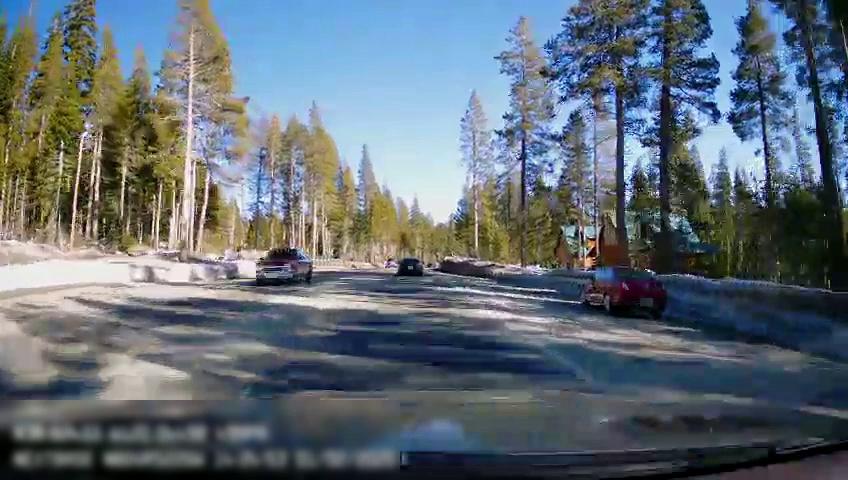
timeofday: Day
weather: Snowy
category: Drivable Space
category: Vehicles | Car
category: Vehicles | Truck